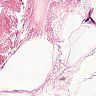
Metastatic tissue present: no